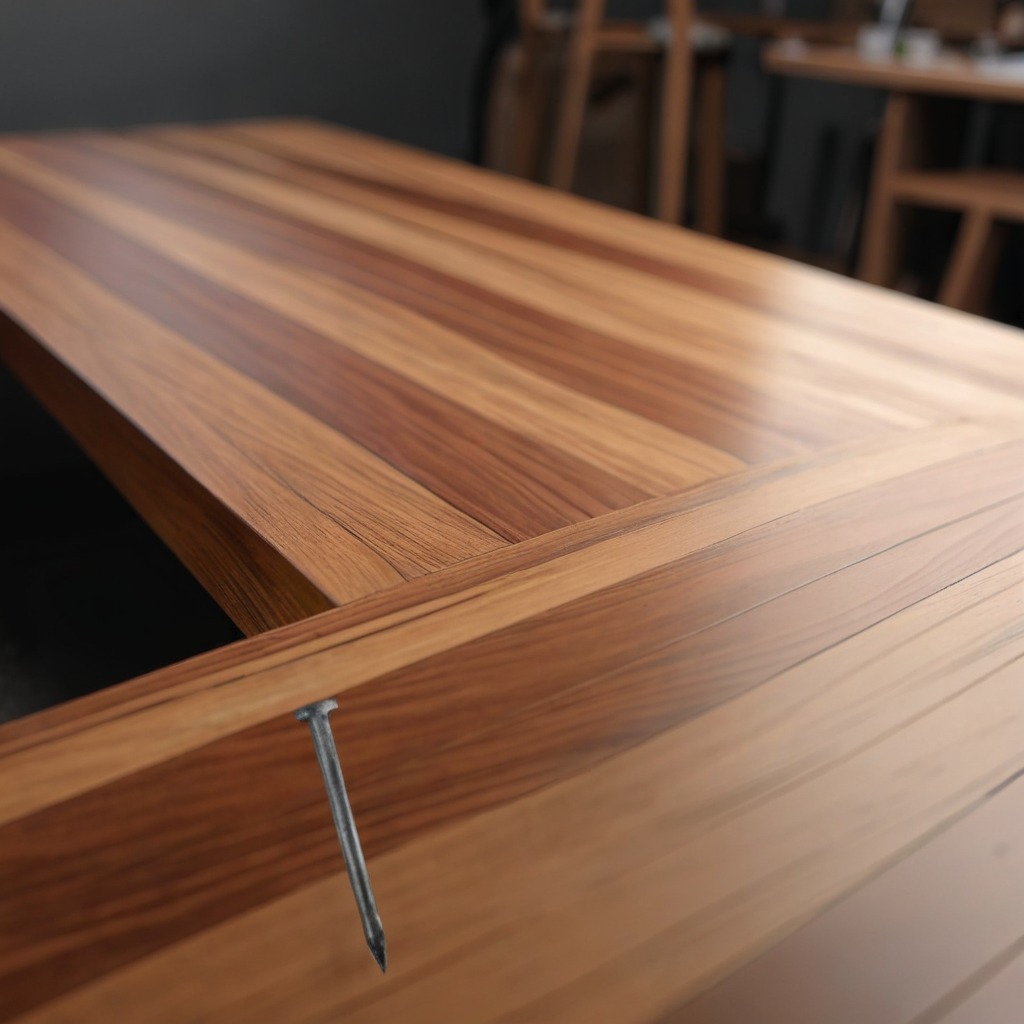
An iron nail is lying on the wooden table.